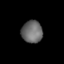
Tissue: lung
Cell type: Epithelial cells
Senescence score: 0.2177
Nuclear area (px): 460
Mean DAPI intensity: 104.622